Field crop: maize
Growth stage: 2
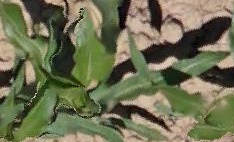
Species: maize